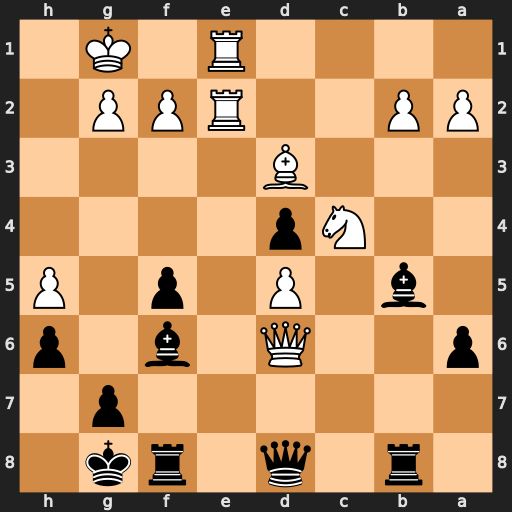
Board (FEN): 1r1q1rk1/6p1/p2Q1b1p/1b1P1p1P/2Np4/3B4/PP2RPP1/4R1K1
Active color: b
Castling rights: -
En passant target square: -
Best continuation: Qxd6 Nxd6 Bxd3